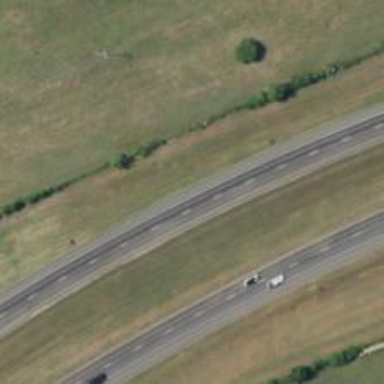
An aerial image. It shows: Trunk highway with expressway features.